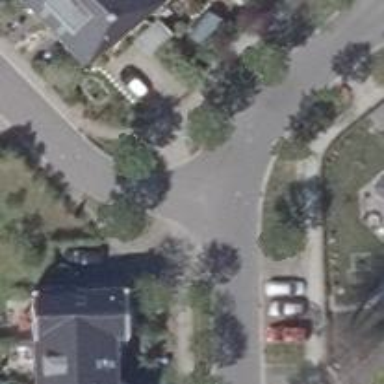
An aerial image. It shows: Smooth asphalt road in residential area.